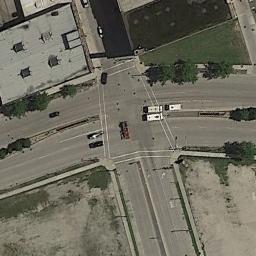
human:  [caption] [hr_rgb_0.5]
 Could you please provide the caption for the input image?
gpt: There are many cars in the open space near the intersection .

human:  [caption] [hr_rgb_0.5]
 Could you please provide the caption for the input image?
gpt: There are many houses near the crossroads .

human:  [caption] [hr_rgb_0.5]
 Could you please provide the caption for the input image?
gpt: There are several moving vehicles on the road at the intersection, With many buildings and some trees around the intersection .

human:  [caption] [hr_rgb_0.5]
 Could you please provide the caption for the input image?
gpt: An intersection with sparse traffic is between some buildings and clearings .

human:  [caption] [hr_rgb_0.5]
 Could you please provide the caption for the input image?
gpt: There are some empty land and a gray building beside the intersection .